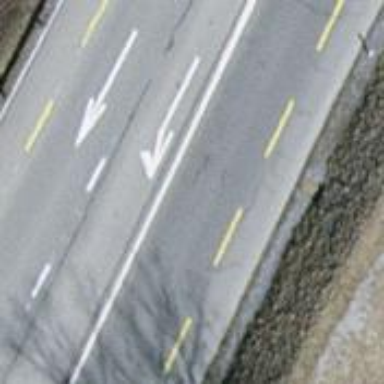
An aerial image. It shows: Primary highway with asphalt surface and designated cycle lane.